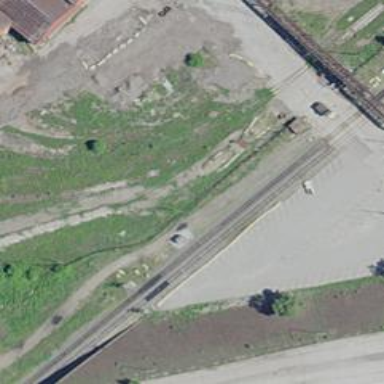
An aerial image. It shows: Disused railway spur line.